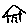
Label: house